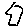
Label: hexagon